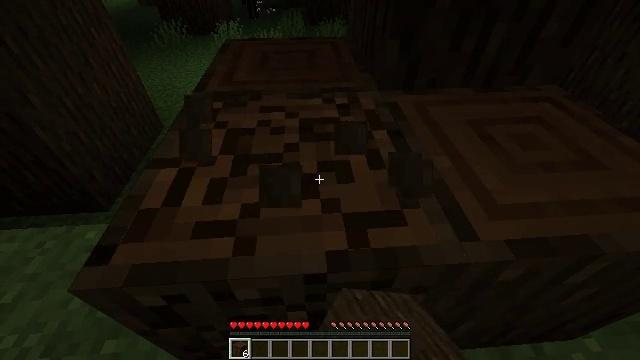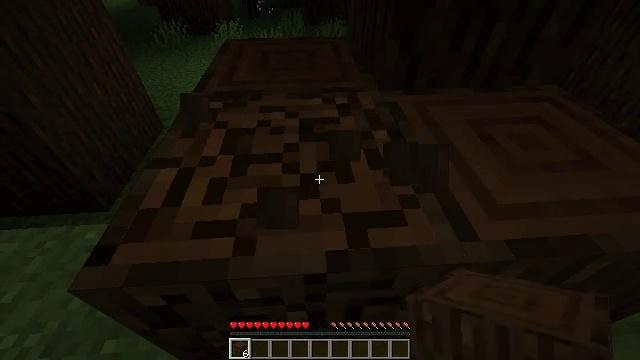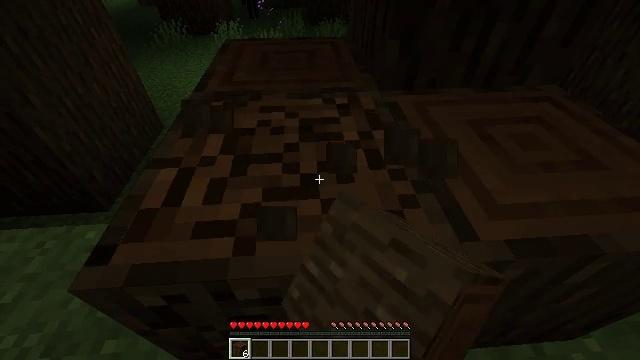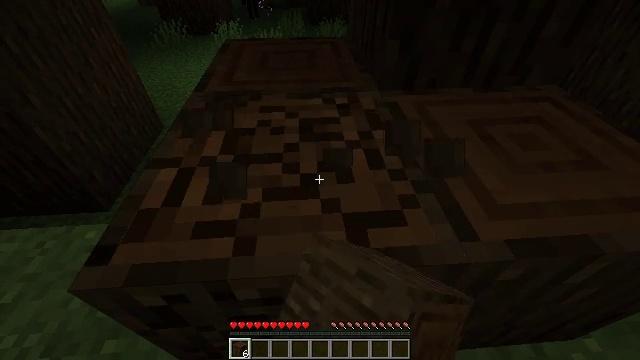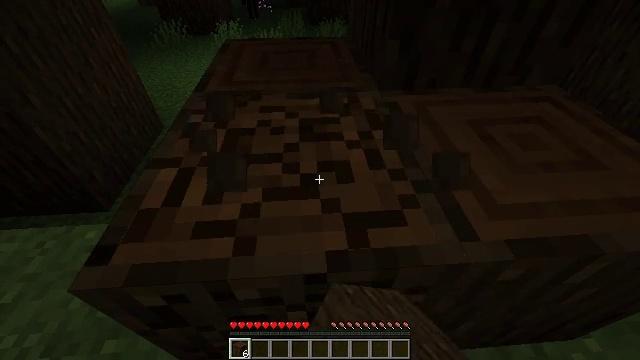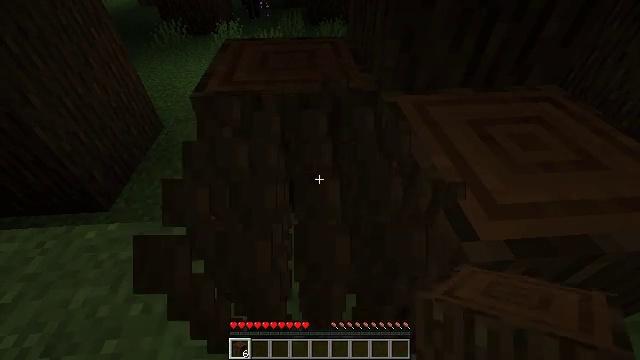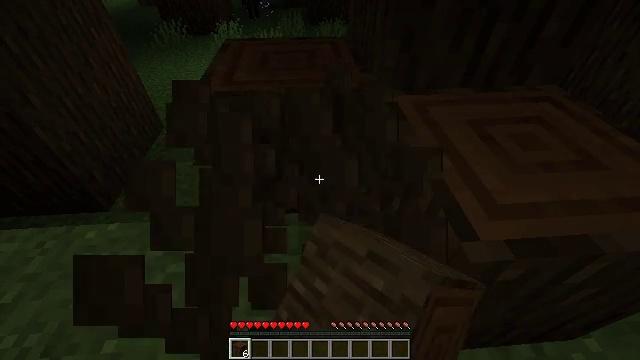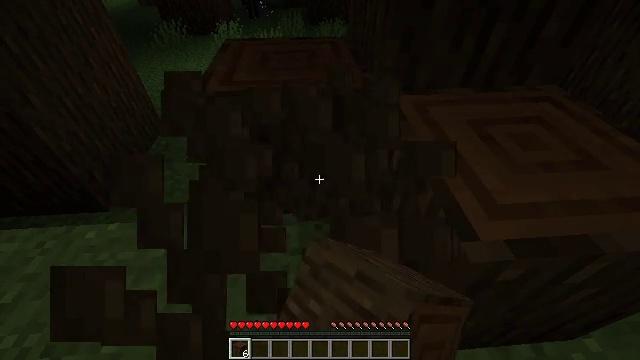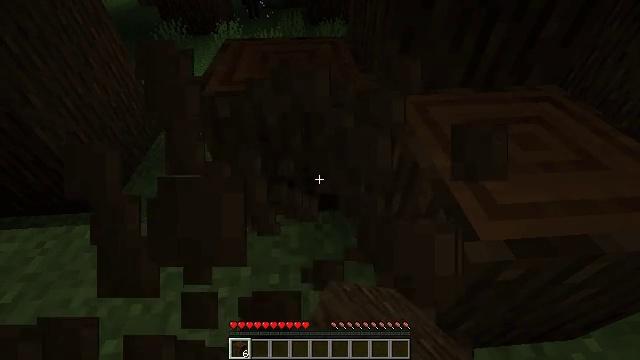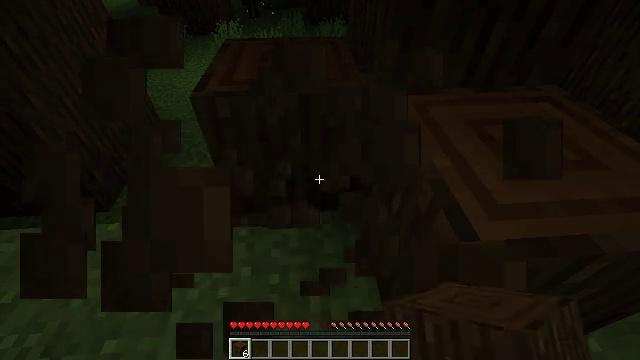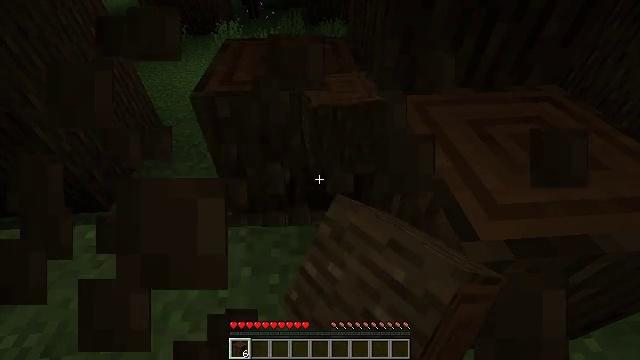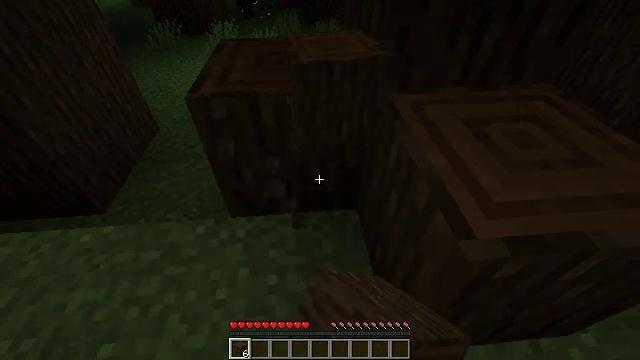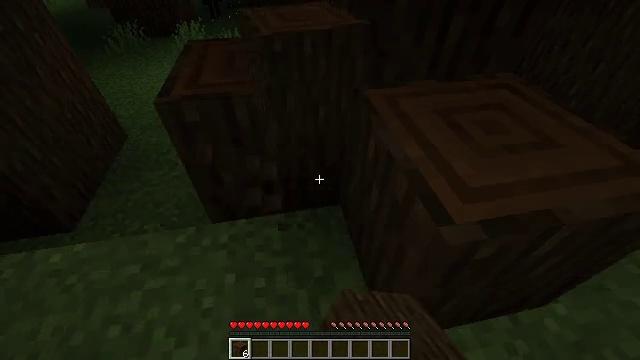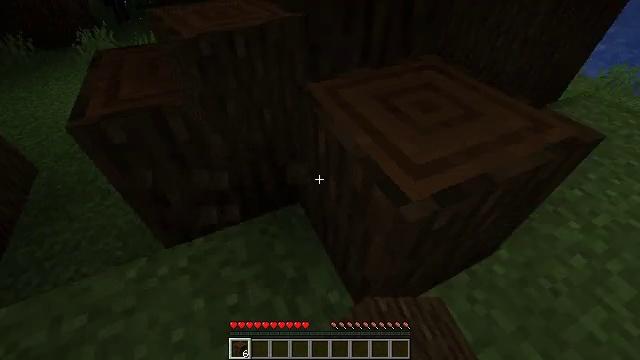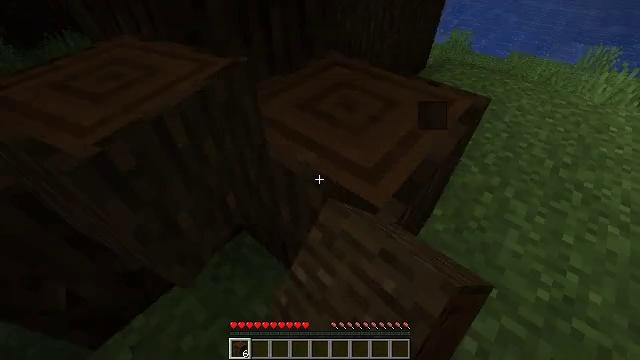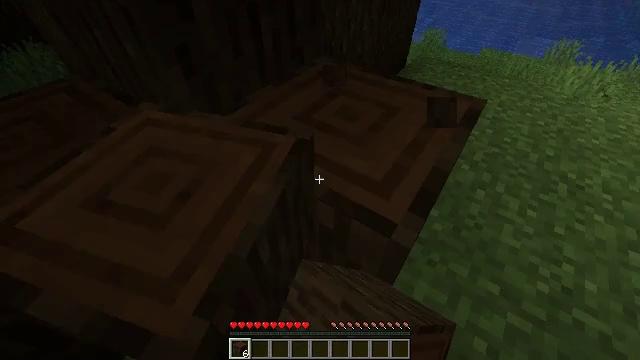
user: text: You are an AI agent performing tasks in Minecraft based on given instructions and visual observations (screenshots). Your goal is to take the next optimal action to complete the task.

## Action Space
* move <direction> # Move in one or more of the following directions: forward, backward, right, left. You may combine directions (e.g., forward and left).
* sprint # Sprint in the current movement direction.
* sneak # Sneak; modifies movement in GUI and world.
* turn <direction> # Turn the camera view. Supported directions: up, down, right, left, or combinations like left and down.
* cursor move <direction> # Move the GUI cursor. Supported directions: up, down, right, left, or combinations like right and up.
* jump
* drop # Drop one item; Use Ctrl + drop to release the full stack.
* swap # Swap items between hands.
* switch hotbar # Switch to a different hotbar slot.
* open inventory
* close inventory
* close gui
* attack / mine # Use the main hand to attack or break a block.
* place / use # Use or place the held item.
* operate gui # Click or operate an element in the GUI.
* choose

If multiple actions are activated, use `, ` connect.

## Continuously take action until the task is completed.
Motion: motion action
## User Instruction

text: Collect dark oak log for building.
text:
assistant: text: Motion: attack / mine
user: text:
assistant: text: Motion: attack / mine
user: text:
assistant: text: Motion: attack / mine
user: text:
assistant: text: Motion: attack / mine
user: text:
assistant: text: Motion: attack / mine
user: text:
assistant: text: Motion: attack / mine
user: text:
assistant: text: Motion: attack / mine
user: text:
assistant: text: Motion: attack / mine
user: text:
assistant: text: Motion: attack / mine
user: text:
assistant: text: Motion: attack / mine
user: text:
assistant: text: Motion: attack / mine
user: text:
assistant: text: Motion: turn right, attack / mine
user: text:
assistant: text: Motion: move forward and move left, turn right and down, attack / mine
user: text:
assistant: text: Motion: move forward and move left, turn right, attack / mine
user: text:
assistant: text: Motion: turn right, attack / mine
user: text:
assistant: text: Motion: attack / mine
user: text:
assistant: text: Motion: attack / mine
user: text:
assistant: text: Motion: attack / mine
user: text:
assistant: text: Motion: attack / mine
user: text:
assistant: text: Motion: attack / mine
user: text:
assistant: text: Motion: attack / mine
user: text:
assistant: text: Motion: turn right, attack / mine
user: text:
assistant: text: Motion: turn right, attack / mine
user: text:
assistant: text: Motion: turn right, attack / mine
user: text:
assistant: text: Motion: turn right, attack / mine
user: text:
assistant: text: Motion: attack / mine
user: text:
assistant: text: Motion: attack / mine
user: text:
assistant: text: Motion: attack / mine
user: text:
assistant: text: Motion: attack / mine
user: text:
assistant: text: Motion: attack / mine